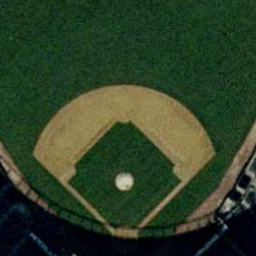
Label: baseball diamond